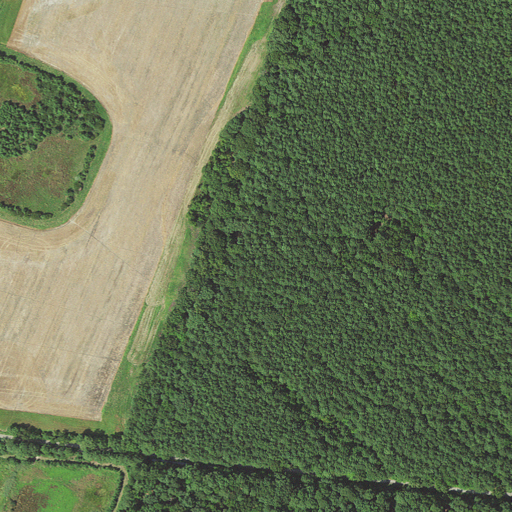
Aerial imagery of cape in Maryland named Morris Neck containing woody wetlands, cultivated crops, evergreen forest, shrub, herbaceous wetlands, and mixed forest